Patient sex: M
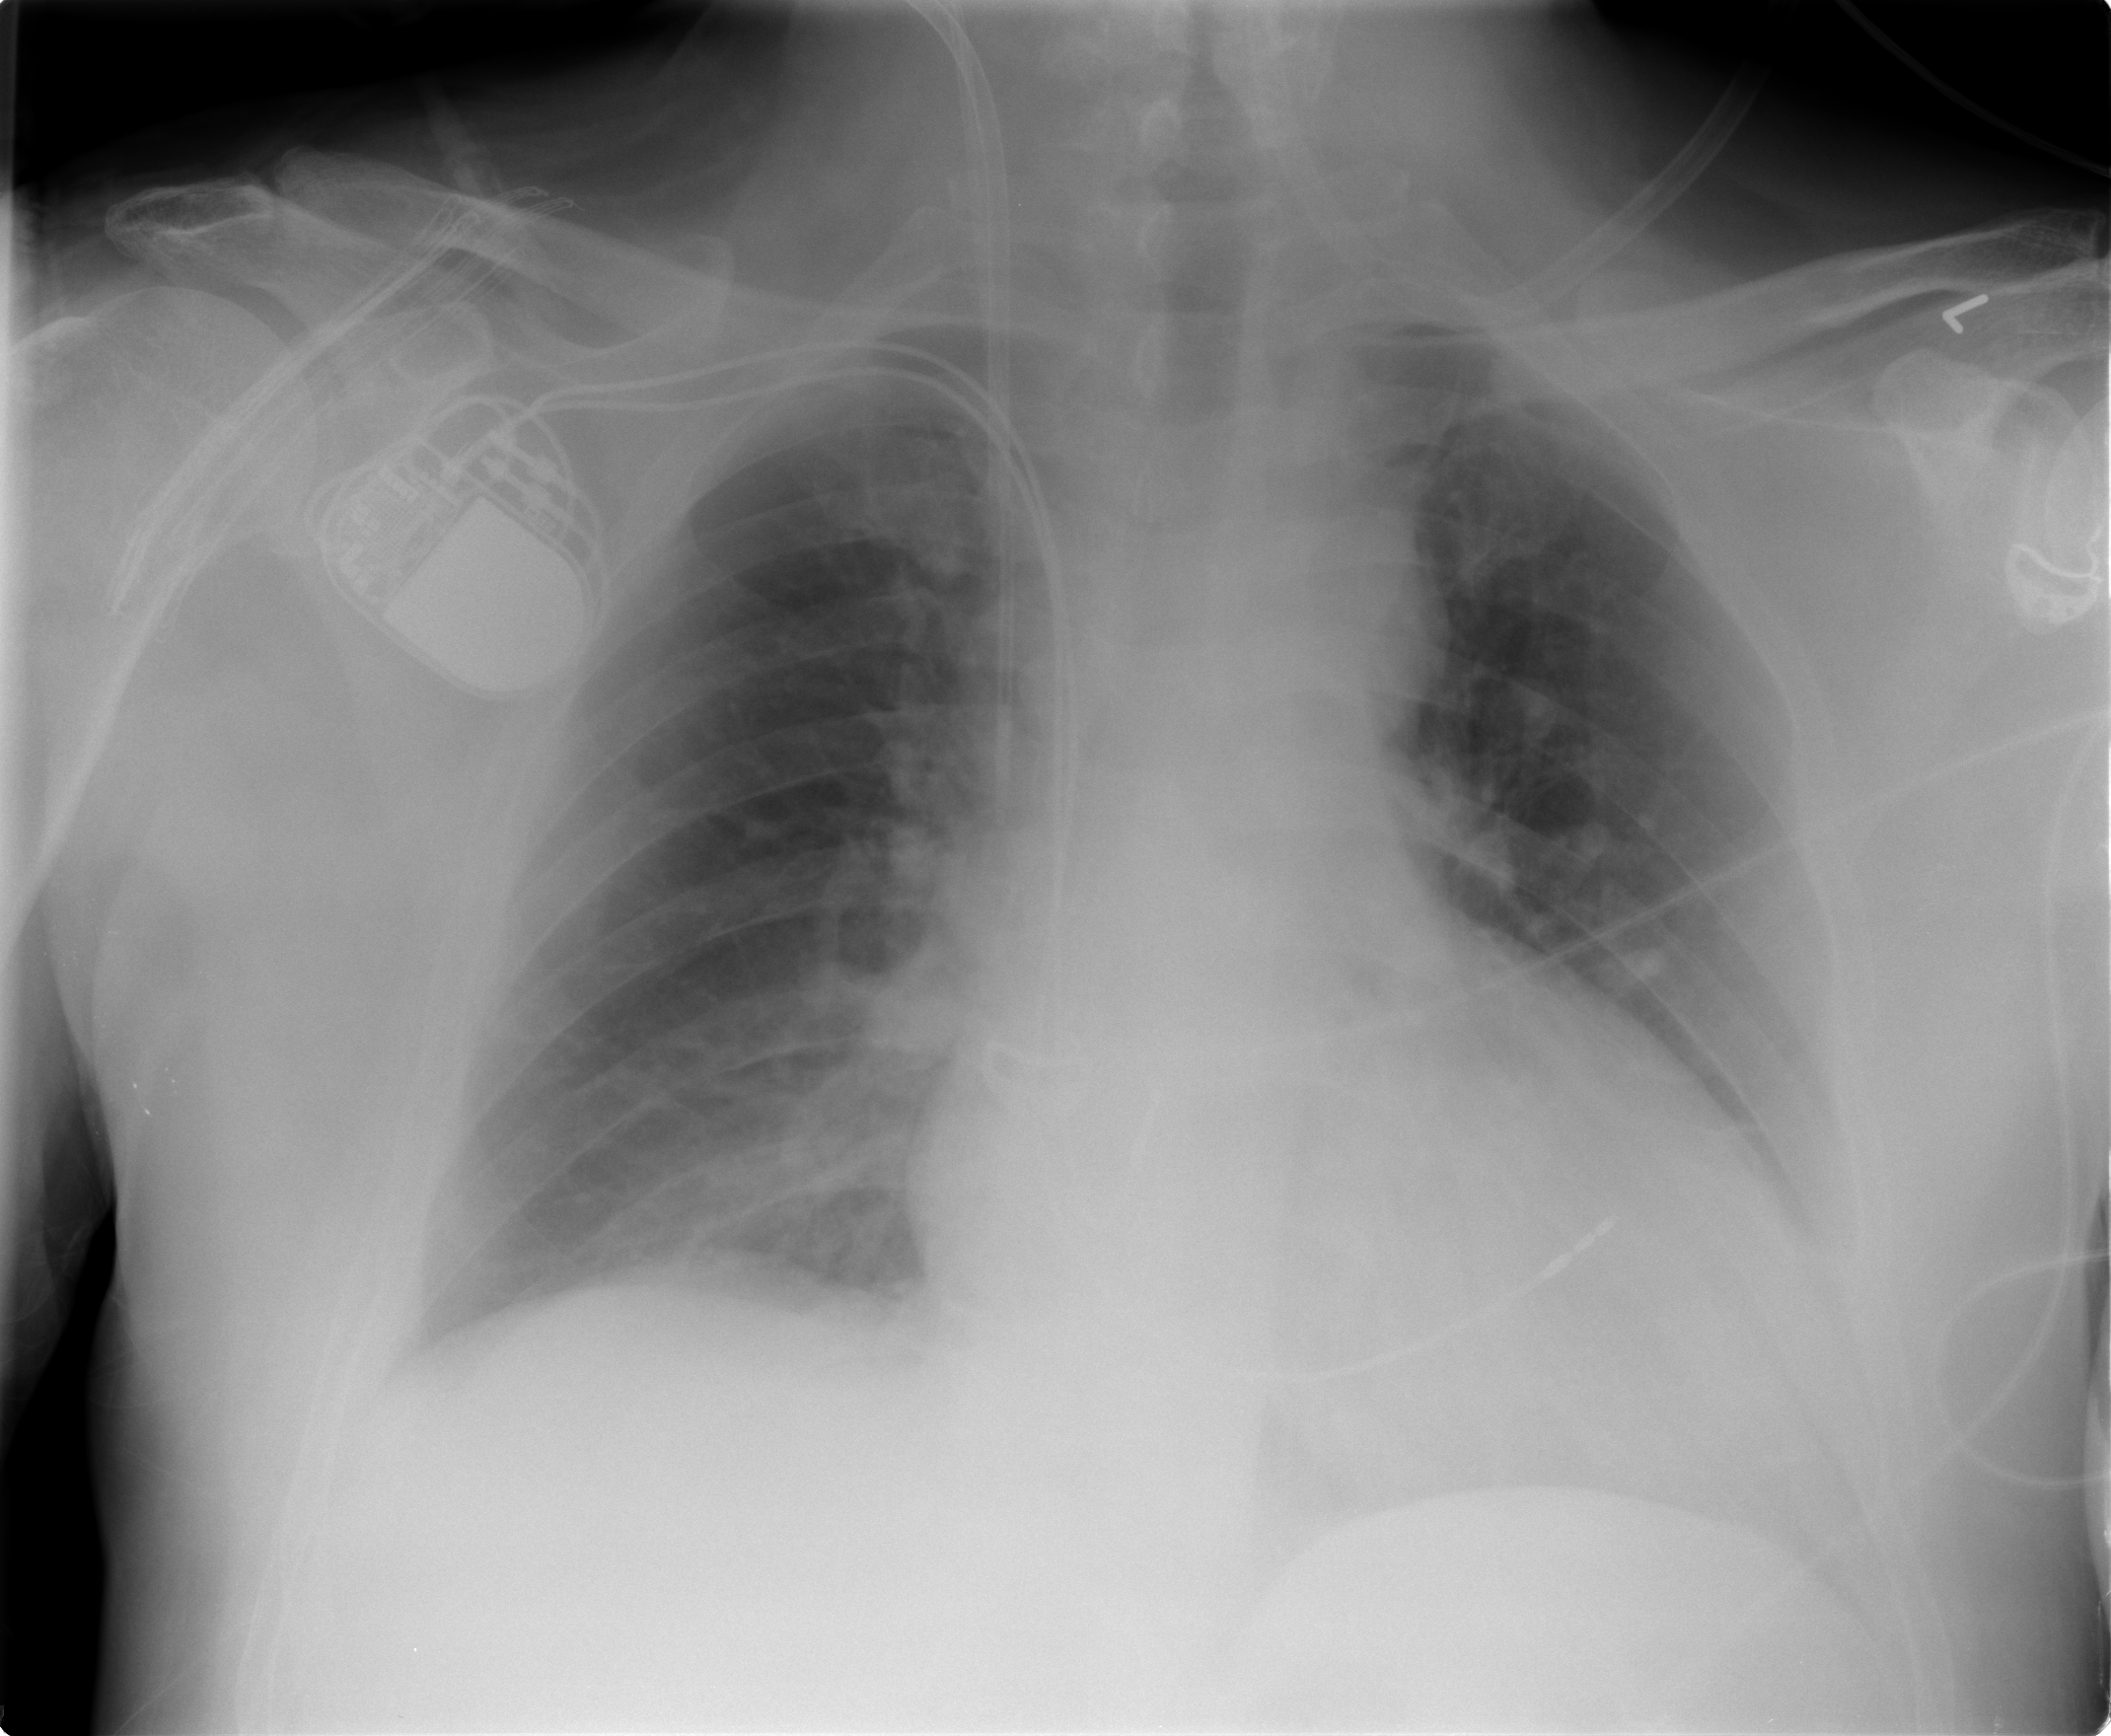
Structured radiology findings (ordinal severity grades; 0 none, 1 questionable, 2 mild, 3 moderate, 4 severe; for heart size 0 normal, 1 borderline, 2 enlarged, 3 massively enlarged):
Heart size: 1
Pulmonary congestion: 1
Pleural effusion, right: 0
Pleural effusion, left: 0
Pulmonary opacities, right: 0
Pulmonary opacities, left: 0
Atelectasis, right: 1
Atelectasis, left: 0